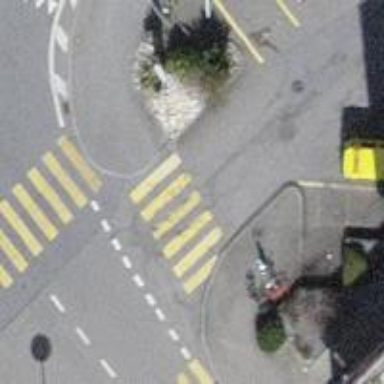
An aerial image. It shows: Uncontrolled zebra crossing with zebra markings.